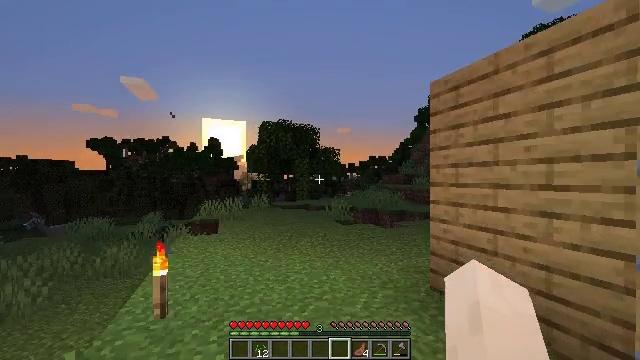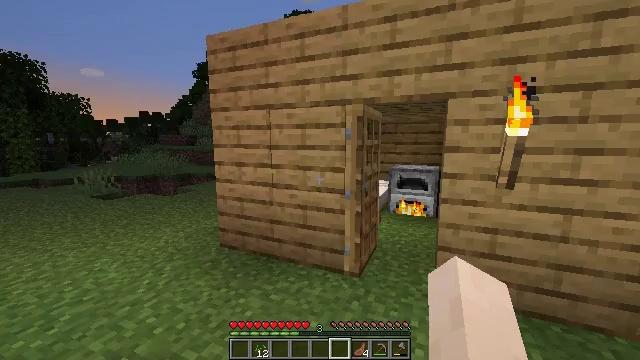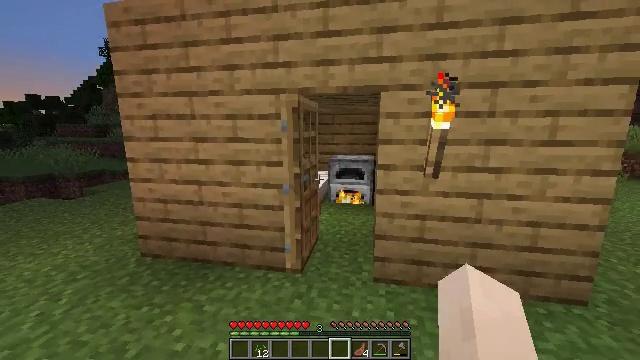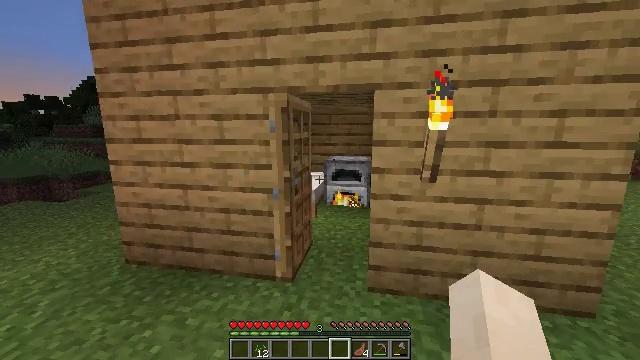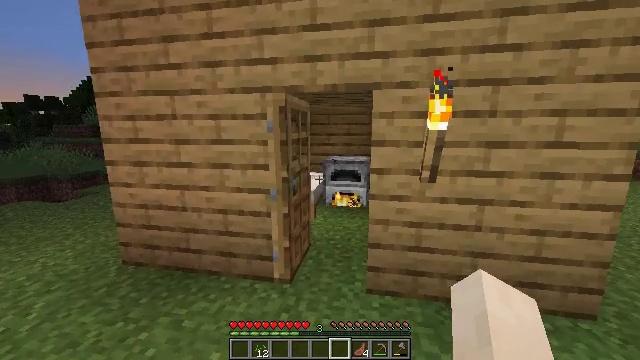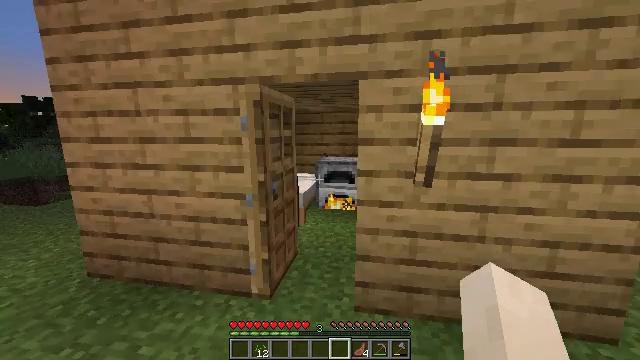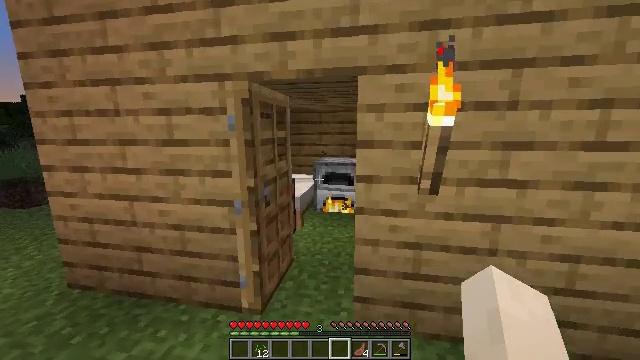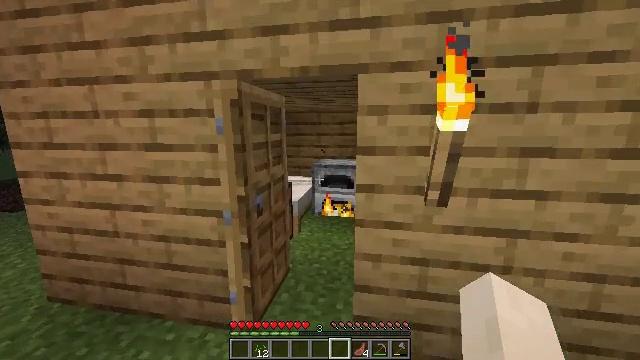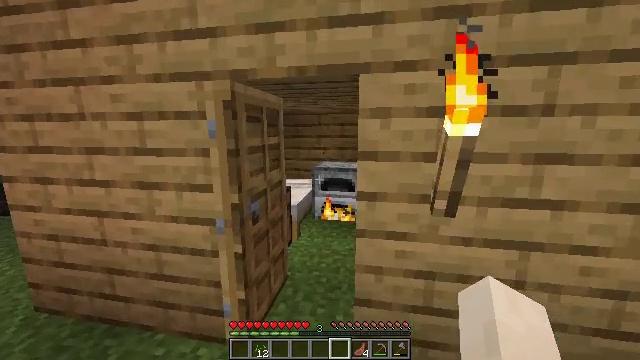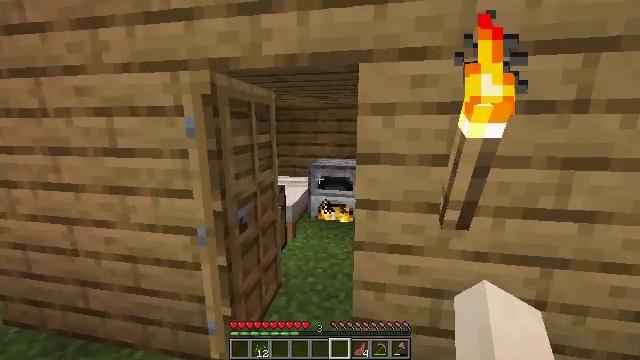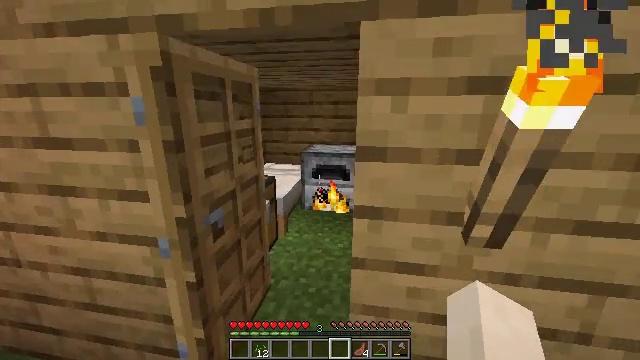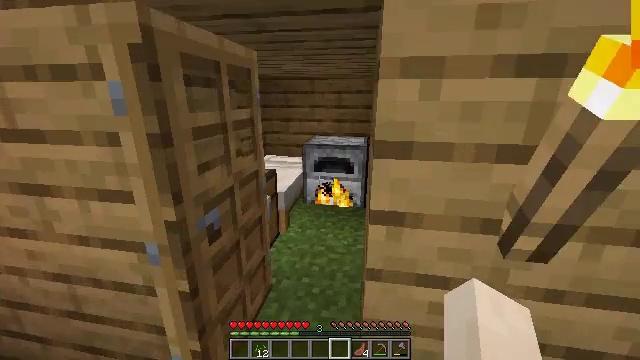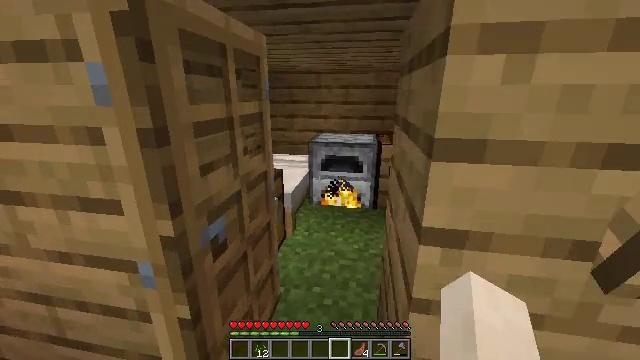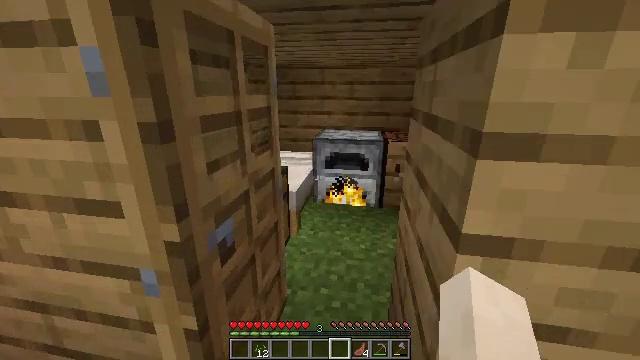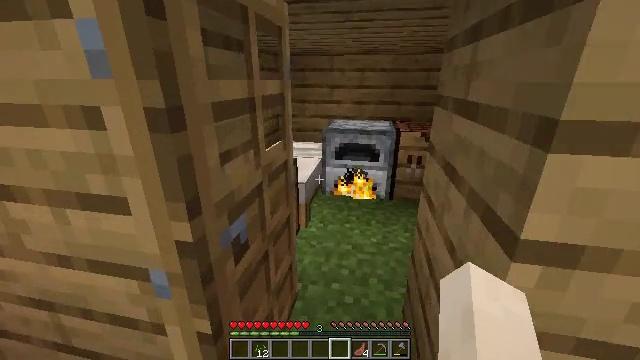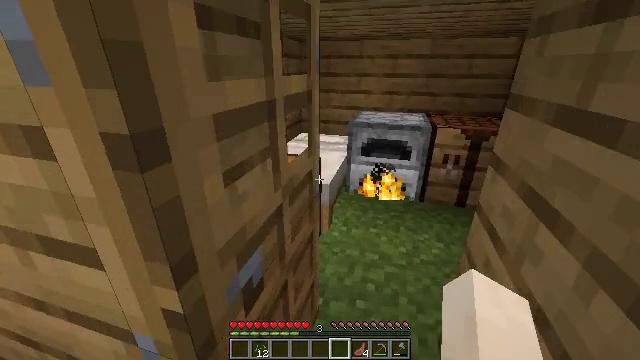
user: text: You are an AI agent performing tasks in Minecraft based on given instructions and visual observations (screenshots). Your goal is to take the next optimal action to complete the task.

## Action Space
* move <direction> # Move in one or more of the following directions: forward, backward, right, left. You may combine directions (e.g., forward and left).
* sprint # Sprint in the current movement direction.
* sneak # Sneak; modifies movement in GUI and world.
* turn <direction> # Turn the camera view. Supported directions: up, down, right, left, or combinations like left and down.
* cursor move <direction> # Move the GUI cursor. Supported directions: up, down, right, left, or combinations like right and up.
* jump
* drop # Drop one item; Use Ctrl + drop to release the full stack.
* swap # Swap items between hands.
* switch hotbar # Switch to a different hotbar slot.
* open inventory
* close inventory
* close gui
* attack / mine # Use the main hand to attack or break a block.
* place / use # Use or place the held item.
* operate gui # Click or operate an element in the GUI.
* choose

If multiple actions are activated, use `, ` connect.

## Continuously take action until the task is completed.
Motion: motion action
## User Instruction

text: Open the crafting table and craft an oak pressure plate with oak planks.
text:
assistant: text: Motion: move forward, turn right and down
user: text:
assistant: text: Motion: move forward and move right, turn right and down
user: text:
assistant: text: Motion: move forward and move right
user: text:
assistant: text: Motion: move forward and move right
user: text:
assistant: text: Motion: move forward
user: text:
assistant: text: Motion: move forward
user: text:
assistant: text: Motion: move forward
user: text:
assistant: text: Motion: move forward
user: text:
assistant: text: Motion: move forward, turn down
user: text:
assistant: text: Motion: move forward, turn down
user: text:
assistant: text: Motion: move forward and move left, turn down
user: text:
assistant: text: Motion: move forward and move left
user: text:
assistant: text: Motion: move forward and move left
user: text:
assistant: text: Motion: move forward, turn left and down
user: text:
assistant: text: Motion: move forward and move right, turn left and down
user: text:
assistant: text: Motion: move forward and move right, turn left
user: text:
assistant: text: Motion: move forward and move right, turn left and down, use / place
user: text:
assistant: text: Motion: move forward and move right, turn left and down, use / place
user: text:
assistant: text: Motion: move forward and move right, turn right and down, use / place
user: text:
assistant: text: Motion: move forward and move right, turn right and down
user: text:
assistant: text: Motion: move forward and move right
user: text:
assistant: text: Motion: move forward and move right
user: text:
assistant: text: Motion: move forward and move right, turn left and down
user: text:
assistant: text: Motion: move forward and move right, turn left and down
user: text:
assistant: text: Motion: move forward and move right
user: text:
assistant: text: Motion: move forward and move right
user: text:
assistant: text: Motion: move forward, turn left, use / place
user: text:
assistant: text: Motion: use / place
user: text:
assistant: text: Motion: turn right, use / place
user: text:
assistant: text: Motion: no_op